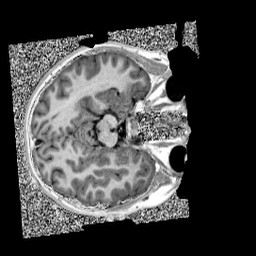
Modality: UNIT1
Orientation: axial
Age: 11
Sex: female
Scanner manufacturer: siemens
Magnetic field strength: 3 T
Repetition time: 4 s
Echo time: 0.00299 s